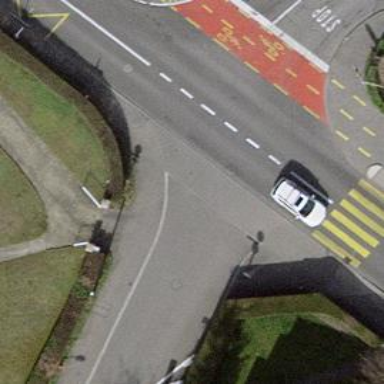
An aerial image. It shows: Unmarked road crossing.